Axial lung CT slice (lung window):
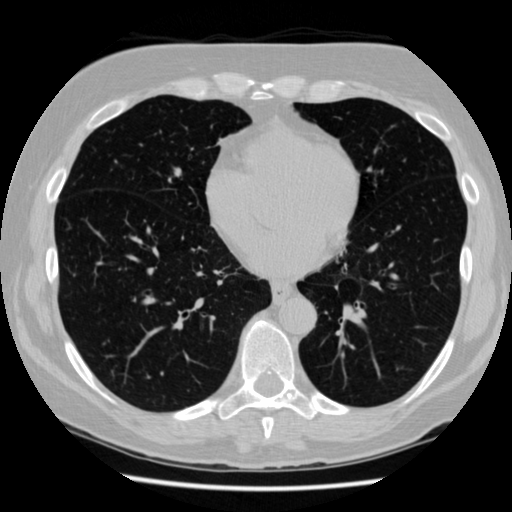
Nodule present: no